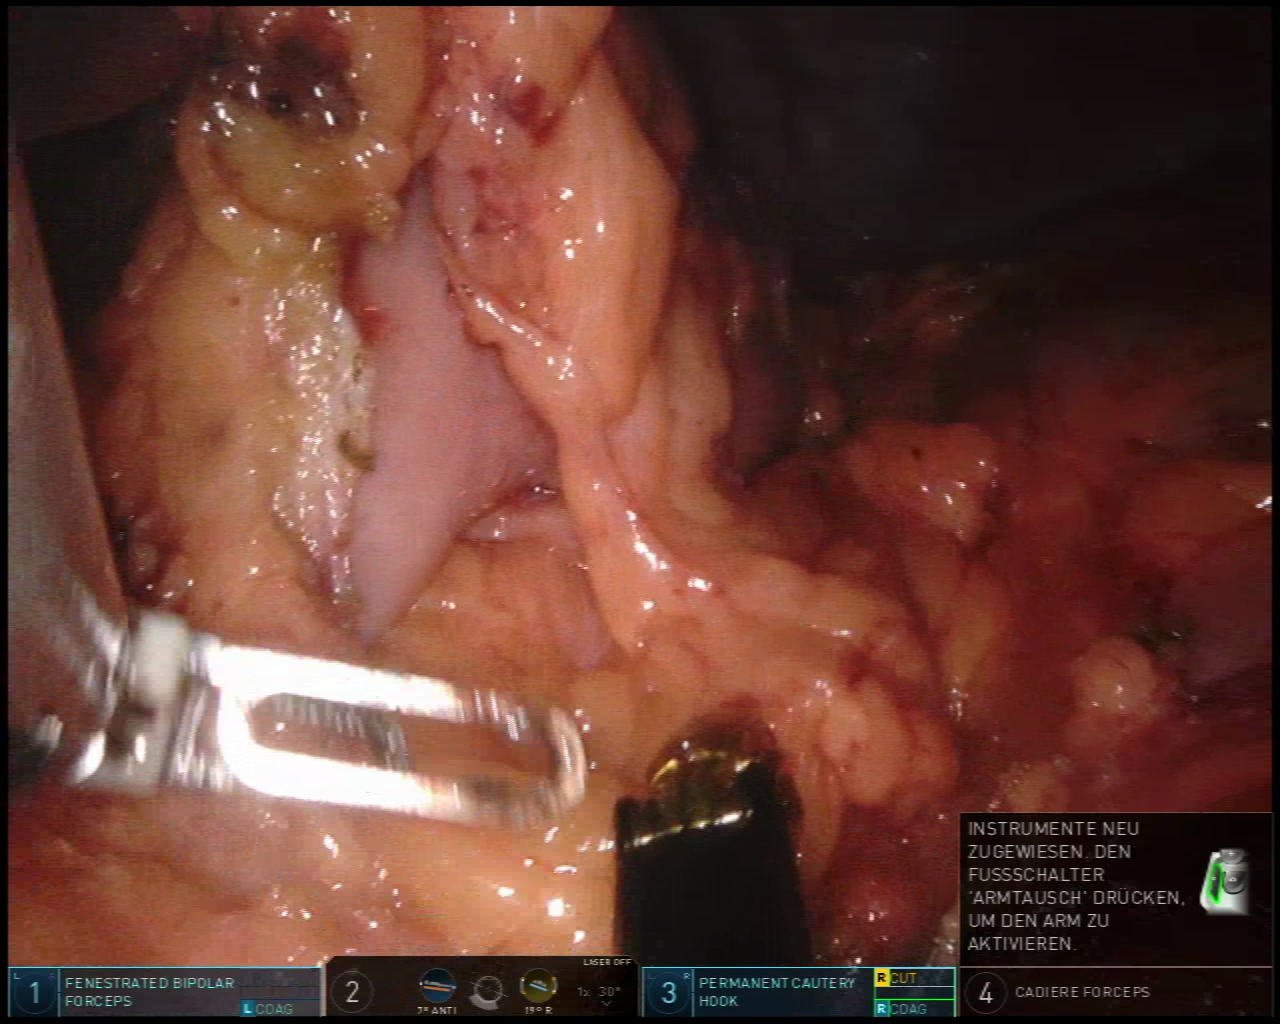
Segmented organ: stomach
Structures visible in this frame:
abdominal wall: yes
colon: yes
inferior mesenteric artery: no
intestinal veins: no
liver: yes
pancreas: no
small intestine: no
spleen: no
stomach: yes
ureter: no
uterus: no
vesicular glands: no